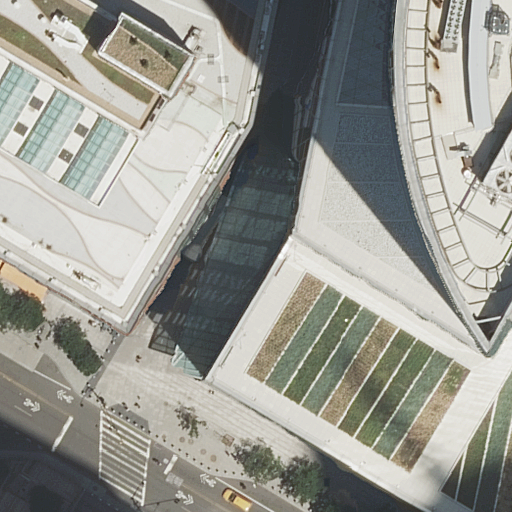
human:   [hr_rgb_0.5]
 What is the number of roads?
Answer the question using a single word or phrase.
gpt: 5

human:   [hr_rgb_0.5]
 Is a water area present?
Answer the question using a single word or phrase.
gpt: no

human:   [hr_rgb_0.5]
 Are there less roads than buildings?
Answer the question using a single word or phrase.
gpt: no

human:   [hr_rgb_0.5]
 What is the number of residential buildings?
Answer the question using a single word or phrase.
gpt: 2

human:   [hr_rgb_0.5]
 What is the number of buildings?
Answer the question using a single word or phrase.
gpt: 2

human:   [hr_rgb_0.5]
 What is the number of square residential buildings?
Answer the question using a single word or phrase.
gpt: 0

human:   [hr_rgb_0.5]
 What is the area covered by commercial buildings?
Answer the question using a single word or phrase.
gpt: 0m2

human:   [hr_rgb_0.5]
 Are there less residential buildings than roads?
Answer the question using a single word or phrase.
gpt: yes

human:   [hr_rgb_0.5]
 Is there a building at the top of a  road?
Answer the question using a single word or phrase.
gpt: yes

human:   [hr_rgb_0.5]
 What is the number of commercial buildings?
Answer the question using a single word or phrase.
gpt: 0

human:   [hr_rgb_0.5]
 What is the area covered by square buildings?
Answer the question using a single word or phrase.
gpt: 0m2

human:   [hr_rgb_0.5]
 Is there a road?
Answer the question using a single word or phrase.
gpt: yes

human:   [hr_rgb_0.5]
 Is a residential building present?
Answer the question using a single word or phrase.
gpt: yes

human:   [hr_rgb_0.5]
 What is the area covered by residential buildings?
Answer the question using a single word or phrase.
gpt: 7046m2

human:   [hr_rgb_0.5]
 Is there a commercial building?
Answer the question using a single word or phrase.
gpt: no

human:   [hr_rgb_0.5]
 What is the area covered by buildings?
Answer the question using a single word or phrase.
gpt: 7046m2

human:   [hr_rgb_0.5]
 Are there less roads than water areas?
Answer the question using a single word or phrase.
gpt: no

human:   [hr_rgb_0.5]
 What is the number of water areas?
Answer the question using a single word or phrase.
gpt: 0

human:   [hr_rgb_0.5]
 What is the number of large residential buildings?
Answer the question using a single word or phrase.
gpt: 2

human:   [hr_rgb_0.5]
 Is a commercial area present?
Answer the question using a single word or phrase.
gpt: no

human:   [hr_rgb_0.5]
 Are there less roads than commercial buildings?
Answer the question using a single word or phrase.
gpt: no

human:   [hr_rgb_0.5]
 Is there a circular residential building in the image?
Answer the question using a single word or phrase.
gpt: no

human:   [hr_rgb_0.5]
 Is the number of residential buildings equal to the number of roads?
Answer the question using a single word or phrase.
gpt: no

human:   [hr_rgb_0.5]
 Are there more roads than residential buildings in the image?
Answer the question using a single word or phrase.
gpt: yes

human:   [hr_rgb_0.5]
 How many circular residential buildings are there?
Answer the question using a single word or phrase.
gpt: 0

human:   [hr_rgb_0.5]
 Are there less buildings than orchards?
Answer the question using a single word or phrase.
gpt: no

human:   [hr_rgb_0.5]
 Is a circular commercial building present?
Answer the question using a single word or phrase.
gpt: no

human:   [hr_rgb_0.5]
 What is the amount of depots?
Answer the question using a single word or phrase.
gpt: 0

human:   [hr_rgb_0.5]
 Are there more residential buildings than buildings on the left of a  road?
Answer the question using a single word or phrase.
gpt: yes

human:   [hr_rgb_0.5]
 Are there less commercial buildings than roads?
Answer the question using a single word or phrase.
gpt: yes

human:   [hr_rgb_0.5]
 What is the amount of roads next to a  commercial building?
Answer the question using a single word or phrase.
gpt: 0

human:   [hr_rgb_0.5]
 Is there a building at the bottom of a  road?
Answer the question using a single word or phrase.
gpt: no

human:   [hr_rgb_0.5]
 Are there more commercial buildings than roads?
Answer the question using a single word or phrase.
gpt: no

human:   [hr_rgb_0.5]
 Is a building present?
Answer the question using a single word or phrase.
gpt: yes

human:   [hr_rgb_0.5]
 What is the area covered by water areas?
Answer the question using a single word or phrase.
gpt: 0m2

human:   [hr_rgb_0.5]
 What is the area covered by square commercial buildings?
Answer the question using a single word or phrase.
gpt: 0m2

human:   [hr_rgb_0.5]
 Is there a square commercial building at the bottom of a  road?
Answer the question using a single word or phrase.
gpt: no

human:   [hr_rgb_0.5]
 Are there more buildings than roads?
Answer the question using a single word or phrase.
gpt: no

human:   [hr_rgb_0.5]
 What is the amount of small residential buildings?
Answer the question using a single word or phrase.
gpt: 0

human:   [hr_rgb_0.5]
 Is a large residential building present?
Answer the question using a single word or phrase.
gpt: yes

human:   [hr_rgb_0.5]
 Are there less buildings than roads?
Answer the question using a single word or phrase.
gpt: yes

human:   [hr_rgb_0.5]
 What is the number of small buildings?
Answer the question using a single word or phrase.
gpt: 0

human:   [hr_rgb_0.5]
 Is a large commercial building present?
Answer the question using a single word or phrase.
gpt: no

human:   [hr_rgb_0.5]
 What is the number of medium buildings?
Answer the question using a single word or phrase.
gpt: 0

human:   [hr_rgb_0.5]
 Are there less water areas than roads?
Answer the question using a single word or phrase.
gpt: yes

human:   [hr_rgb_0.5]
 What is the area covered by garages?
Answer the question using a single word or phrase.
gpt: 0m2

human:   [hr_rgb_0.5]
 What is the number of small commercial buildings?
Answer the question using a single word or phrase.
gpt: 0

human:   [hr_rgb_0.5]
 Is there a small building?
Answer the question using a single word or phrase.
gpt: no

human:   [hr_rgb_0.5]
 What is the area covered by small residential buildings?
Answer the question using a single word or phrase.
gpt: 0m2

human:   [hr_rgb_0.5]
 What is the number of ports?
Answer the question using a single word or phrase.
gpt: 0

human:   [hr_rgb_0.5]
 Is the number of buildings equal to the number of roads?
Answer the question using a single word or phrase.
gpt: no

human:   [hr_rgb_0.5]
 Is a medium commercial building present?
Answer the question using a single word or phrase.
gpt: no

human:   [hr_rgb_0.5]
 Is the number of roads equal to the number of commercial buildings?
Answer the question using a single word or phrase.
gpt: no

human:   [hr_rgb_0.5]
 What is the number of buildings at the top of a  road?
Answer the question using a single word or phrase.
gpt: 1

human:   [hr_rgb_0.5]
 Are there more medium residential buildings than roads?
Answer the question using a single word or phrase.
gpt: no

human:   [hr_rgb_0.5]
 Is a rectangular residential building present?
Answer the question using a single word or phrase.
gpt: yes

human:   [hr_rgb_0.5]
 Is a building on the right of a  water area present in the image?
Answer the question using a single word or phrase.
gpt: no

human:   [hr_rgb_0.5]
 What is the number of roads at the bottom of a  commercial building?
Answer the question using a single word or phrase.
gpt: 0

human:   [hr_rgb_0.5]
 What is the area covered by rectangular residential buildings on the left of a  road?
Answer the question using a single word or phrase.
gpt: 0m2

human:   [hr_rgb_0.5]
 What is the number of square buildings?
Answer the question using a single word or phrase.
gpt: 0

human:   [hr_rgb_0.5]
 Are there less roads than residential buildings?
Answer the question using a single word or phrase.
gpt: no

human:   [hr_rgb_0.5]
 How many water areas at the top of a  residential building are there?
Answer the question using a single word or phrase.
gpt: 0

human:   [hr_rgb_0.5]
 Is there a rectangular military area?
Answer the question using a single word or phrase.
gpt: no

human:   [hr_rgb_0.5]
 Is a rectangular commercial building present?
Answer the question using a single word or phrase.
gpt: no